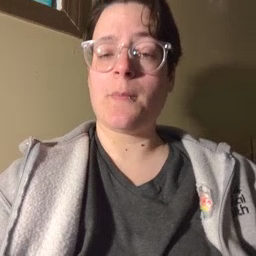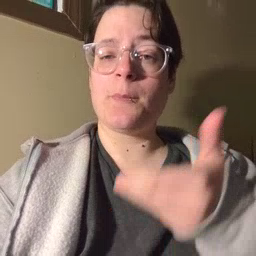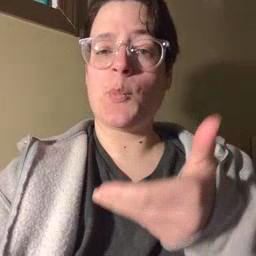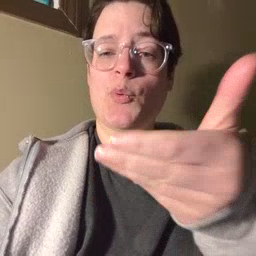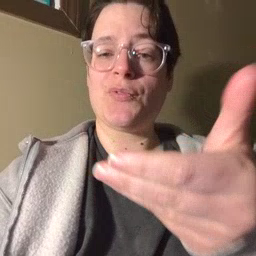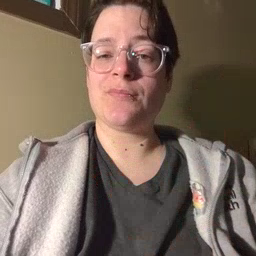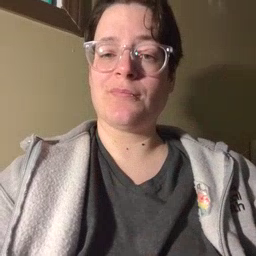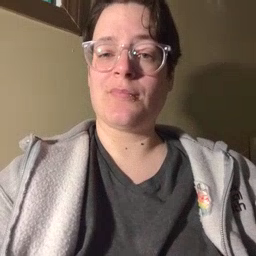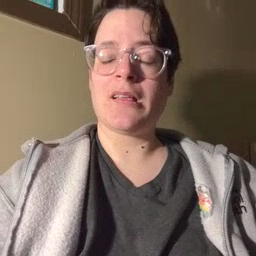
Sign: boat